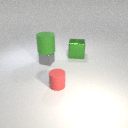
small red rubber cylinder to the left of large green metal cube